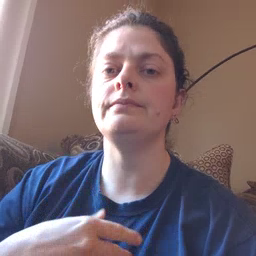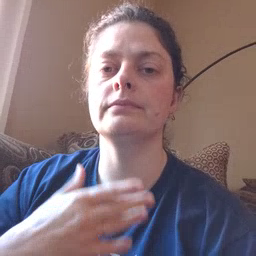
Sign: yesterday